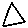
Label: triangle